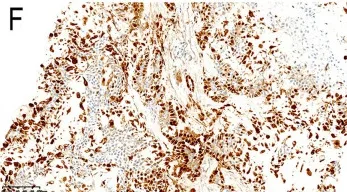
Histological and immunohistochemical features. , while myoepithelial cells are positive for p63 The final diagnosis was pleomorphic adenoma [magnification, (C-F) x 200, G x 100.
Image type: pathology (immunostaining)